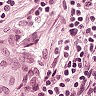
Metastatic tissue present: yes